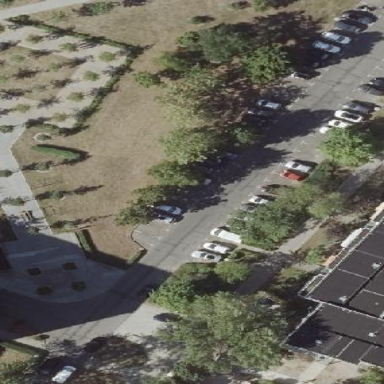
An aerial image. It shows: Parking available on the street side.